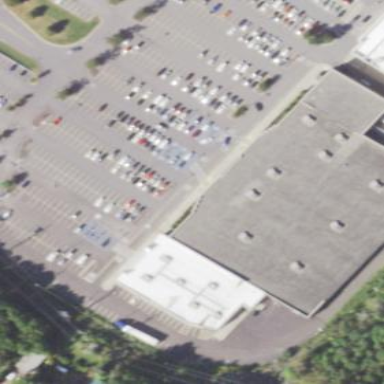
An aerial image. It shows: Retail building that houses department store.